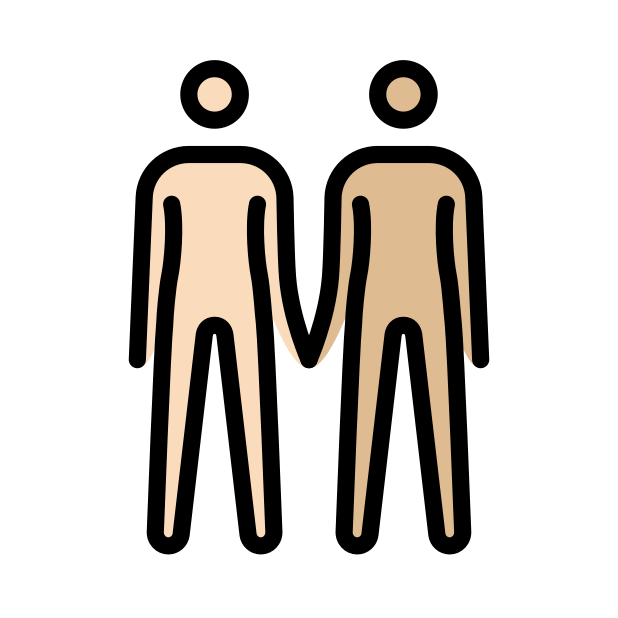
people holding hands: light skin tone, medium-light skin tone